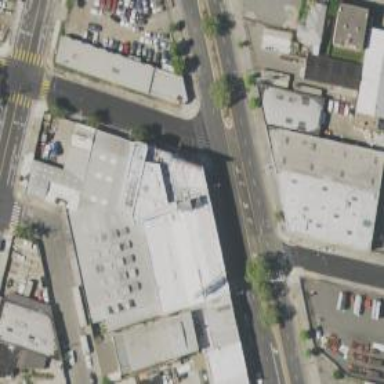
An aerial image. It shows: Building that serves as storage rental shop.